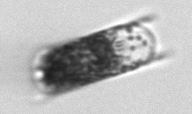
Label: Hemiaulus